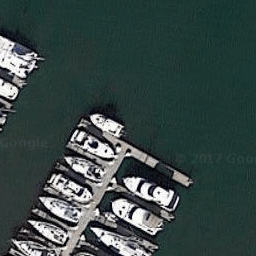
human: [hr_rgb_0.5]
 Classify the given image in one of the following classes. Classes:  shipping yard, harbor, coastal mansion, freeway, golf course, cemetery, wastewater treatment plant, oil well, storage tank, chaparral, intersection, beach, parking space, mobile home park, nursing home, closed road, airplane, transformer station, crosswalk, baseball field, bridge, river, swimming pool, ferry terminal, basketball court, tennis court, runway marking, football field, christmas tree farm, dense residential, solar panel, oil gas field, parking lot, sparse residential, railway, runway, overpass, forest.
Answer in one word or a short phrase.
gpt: harbor